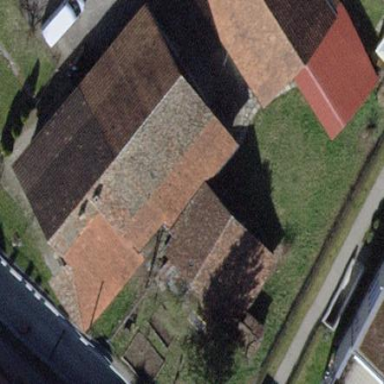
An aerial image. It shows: Shed.